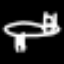
Label: bed